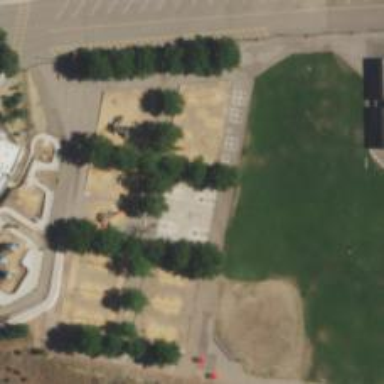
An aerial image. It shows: Basketball court in the leisure land pitch.